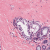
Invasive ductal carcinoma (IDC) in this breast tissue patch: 0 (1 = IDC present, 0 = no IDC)